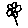
Label: flower